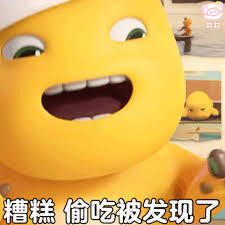
Label: nailong